Interaction volume radius: 5 \u00c5
Interaction volume height: 30 \u00c5
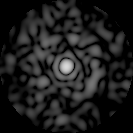
Disorder parameter: 0.8551